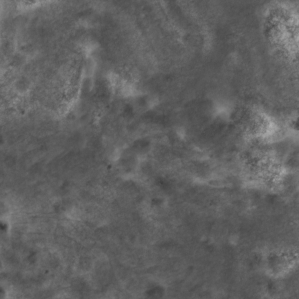
Label: non_frost